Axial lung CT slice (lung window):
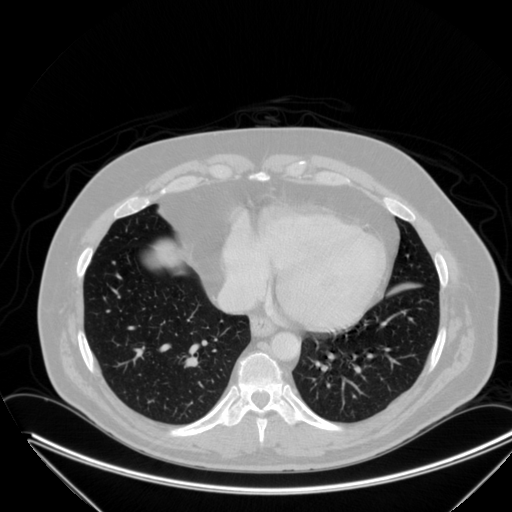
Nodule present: yes
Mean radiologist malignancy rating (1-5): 3